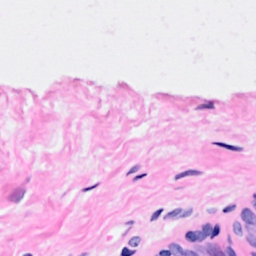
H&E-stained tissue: Breast